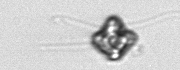
Label: Pyramimonas_longicauda